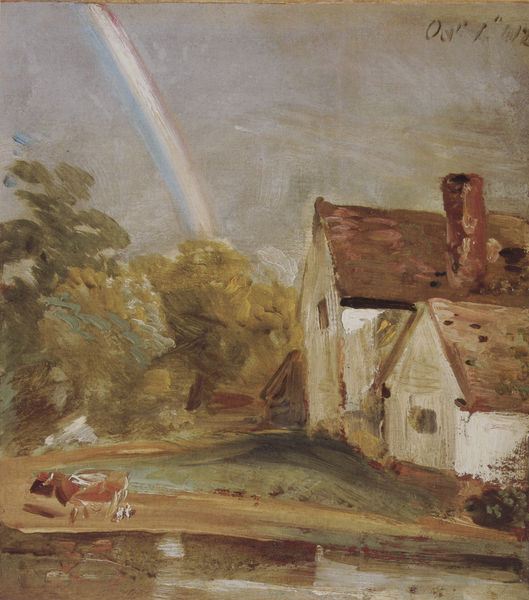
Titel: Willy Lotts House with a Rainbow
Künstler: John Constable
Institution: (Privatsammlung)
Schlagwörter: baum, blau, blätter, gemälde, gewitter, himmel, laub, schatten, wasser, weiß, wolken, aquarell, bäume, fluss, gelb, grün, impressionismus, landschaft, ocker, sand, see, teich, ufer, braun, bunt, fenster, grau, kreide, licht, pastell, skizze, zeichnung, dach, gebäude, gras, haus, hund, rasen, rot, tier, tiere, weg, wiese, flächig, malerei, wand, holland, signatur, öl, bach, erde, feld, häuser, hügel, kühe, mühle, nass, natur, spiegelung, strauch, vieh, weide, wind, busch, büsche, gebüsch, gewässer, hütte, sonne, sträucher, wiesen, land, realismus, wald, bauern, genre, kamin, schornstein, garten, stilleben, erdig, schnell, pfütze, ruhig, schrift, bogen, genrebild, naturalismus, studie, datierung, mittag, abstrakt, farben, modern, dorf, dächer, giebel, farbe, grafik, violett, wise, grasen, kuh, landschaftsmalerei, rind, bauernhof, hof, naiv, wolkenlos, idylle, signiert, sigantur, constable, wetter, impressionistisch, realistisch, stimmung, trübe, gründ, striche, bauer, abstrahiert, regen, helligkeit, scheune, weiden, bedeckt, dachfenster, idyllisch, acryl, dynamik, strahl, ölmalerei, pinselstrich, widerspiegelung, ziegeln, verschwommen, zahl, malerisch, ländlich, holzhütte, romantisch, tümpel, expressiv, laubwerk, rotbraun, ölskizze, bauernhaus, bauernhäuser, stall, reflektion, gehöft, landwirtschaft, pinselstriche, spätsommer, plein air, dachau, ochse, landstrich, bäuerlich, zigel, impressionsimus, regenbogen, ölkreide, renovierung, pastelle, verwaschen, betrübt, bauerhof, spektrum, unreine farben, wasen, nach dem regen, häusergruppe, oct, alte häuser, englans, landschaft kuh, pastellt, unruhug, rauchfang, 1930, regenboge, 193ß, egras, schalandschaft, regenbpgen, bootstall